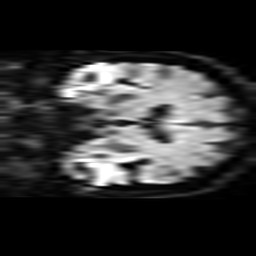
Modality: TRACE
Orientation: coronal
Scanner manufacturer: philips
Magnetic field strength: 3 T
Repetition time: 3.078 s
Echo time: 0.076 s